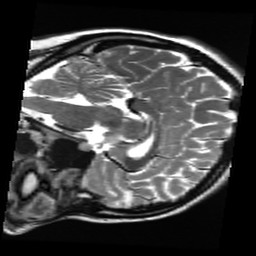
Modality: T2w
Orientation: sagittal
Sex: female
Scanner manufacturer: ge
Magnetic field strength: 3 T
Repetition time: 5 s
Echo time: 0.1017 s